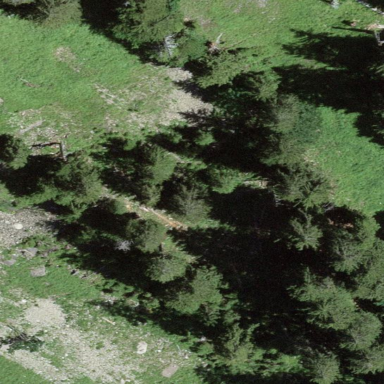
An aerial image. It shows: Forest area.